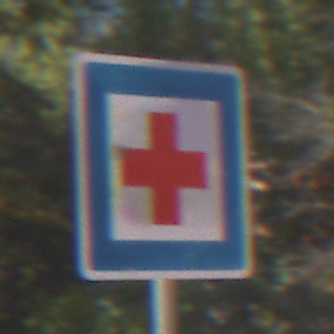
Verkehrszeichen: ErsteHilfe
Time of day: MorningAfternoon
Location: Outdoor (Nature)
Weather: Clear
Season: Summer
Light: Natural